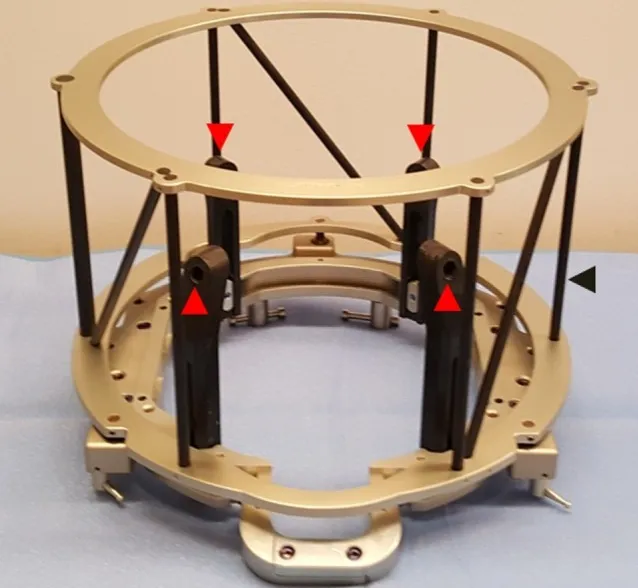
Cosman-Roberts-Wells (CRW) head frame used for rigid fixation to cranium for stereotactic neurosurgery. Frame is affixed to cranium via four screws placed through graphite posts (red arrows). Outer cage (black arrow) serves as a CT localizer for image registration.
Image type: radiology (ct)